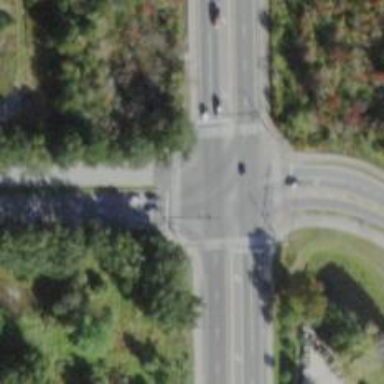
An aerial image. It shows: Crossing road.